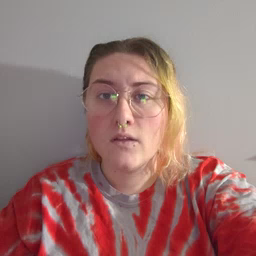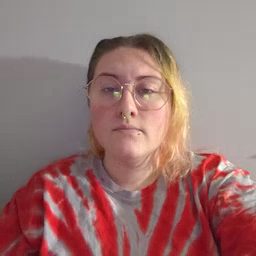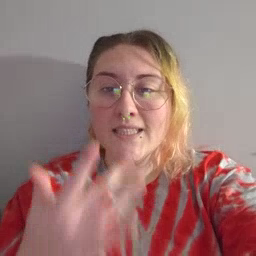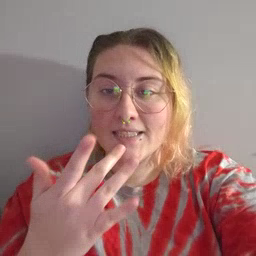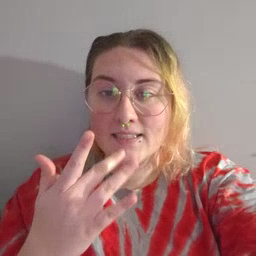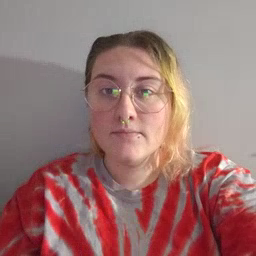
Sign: taste